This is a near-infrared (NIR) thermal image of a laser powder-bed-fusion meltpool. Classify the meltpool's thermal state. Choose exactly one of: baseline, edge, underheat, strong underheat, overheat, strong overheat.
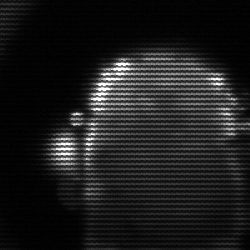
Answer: baseline